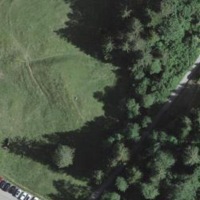
EUNIS habitat code: 44
Species observed at this site:
Cornus sanguinea